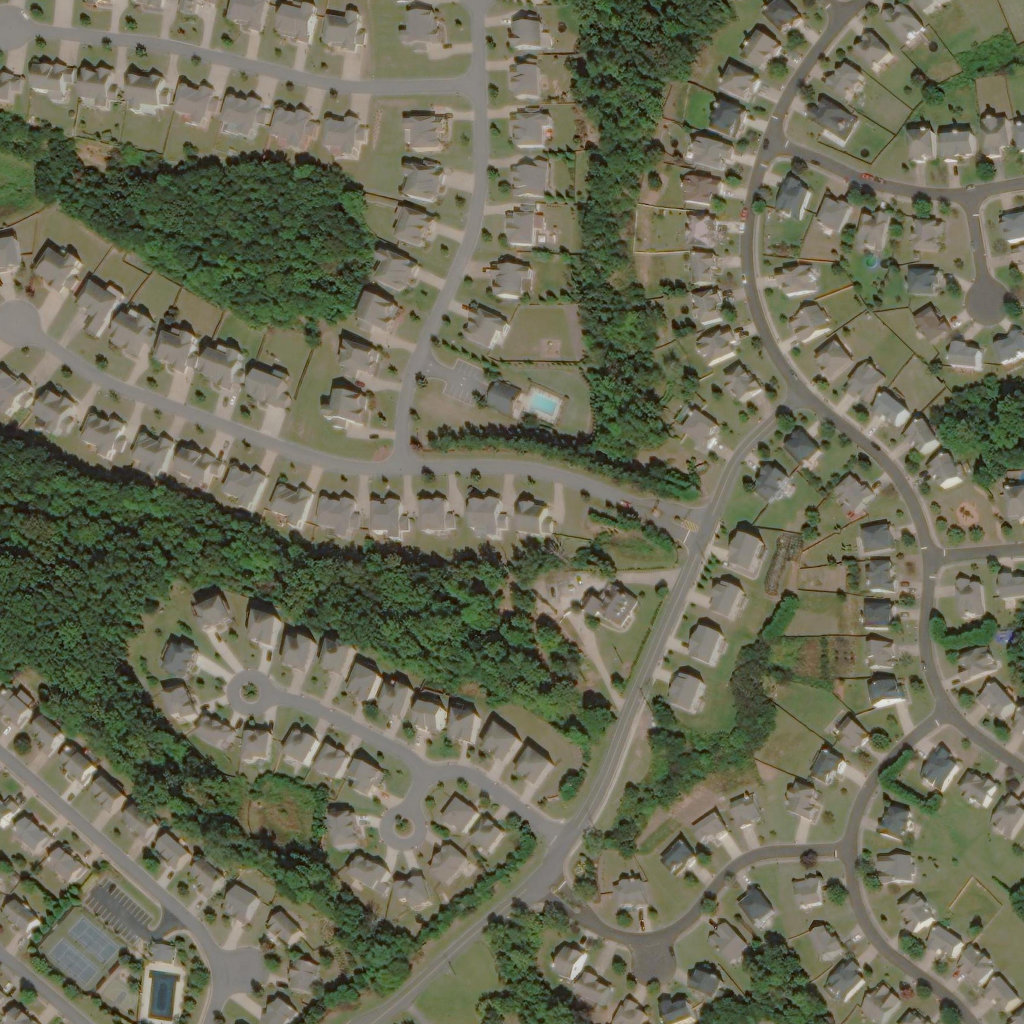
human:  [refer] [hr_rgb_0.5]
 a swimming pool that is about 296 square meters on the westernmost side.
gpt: <box>[[14, 94, 17, 99, 0]]</box>

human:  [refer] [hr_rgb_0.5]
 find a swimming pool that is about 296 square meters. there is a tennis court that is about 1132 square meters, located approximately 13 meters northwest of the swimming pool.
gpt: <box>[[14, 94, 17, 99, 0]]</box>